Question: I've created a navigationBar in my view which is suppose to hold 2 buttons left and right. The problem is whatever i do it wont show the buttons/views. How am i suppose to do this? here is my code so far.

'''
override func viewDidLoad() {
super.viewDidLoad()
self.navigationController?.navigationBar.titleTextAttributes = [ NSFontAttributeName: UIFont(name: "Aerovias Brasil NF", size: 30)!, NSForegroundColorAttributeName: UIColor.whiteColor()]
navTitleView = UIView(frame: CGRectMake(0, 0, 100, 44))
titleLabel.text = "SHOPOP"
navTitleView?.addSubview(titleLabel)
self.navigationItem.titleView?.addSubview(navTitleView!)
navigationHeight = UIApplication.sharedApplication().statusBarFrame.height+self.navigationController!.navigationBar.bounds.height
searchBar = UISearchBar(frame: CGRectZero)
searchBarWrapper = UINavigationBar(frame: CGRectMake(0, 100, self.navigationController!.navigationBar.bounds.size.width, self.navigationHeight!))
var buttonSearchBar:UIBarButtonItem = UIBarButtonItem(customView: searchBar!)
var cancelButton:UIBarButtonItem = UIBarButtonItem(title: "Cancel", style: UIBarButtonItemStyle.Plain, target: nil, action: nil)
searchBarWrapper?.topItem?.leftBarButtonItem = buttonSearchBar
searchBarWrapper?.topItem?.rightBarButtonItem = cancelButton
self.navigationController?.view.addSubview(searchBarWrapper!)
}
@IBAction func showSearchBar(sender: UIBarButtonItem) {
searchBar?.becomeFirstResponder()
UIView.animateWithDuration(0.25, animations: {
// Optional chaining may return nil
self.searchBarWrapper!.center = CGPointMake(self.navigationController!.view.center.x, self.navigationHeight!/2)
// return
}, completion: {
finished in
println("Basket doors opened!")
})
}
override func didReceiveMemoryWarning() {
super.didReceiveMemoryWarning()
// Dispose of any resources that can be recreated.
}
@IBAction func hideSearchBar(sender: UIBarButtonItem) {
UIView.animateWithDuration(0.25, animations: {
// Optional chaining may return nil
self.searchBarWrapper!.center = CGPointMake(self.navigationController!.view.center.x, -self.navigationHeight!/2)
self.searchBar?.resignFirstResponder()
// return
}, completion: {
finished in
println("Basket doors opened!")
})
'''
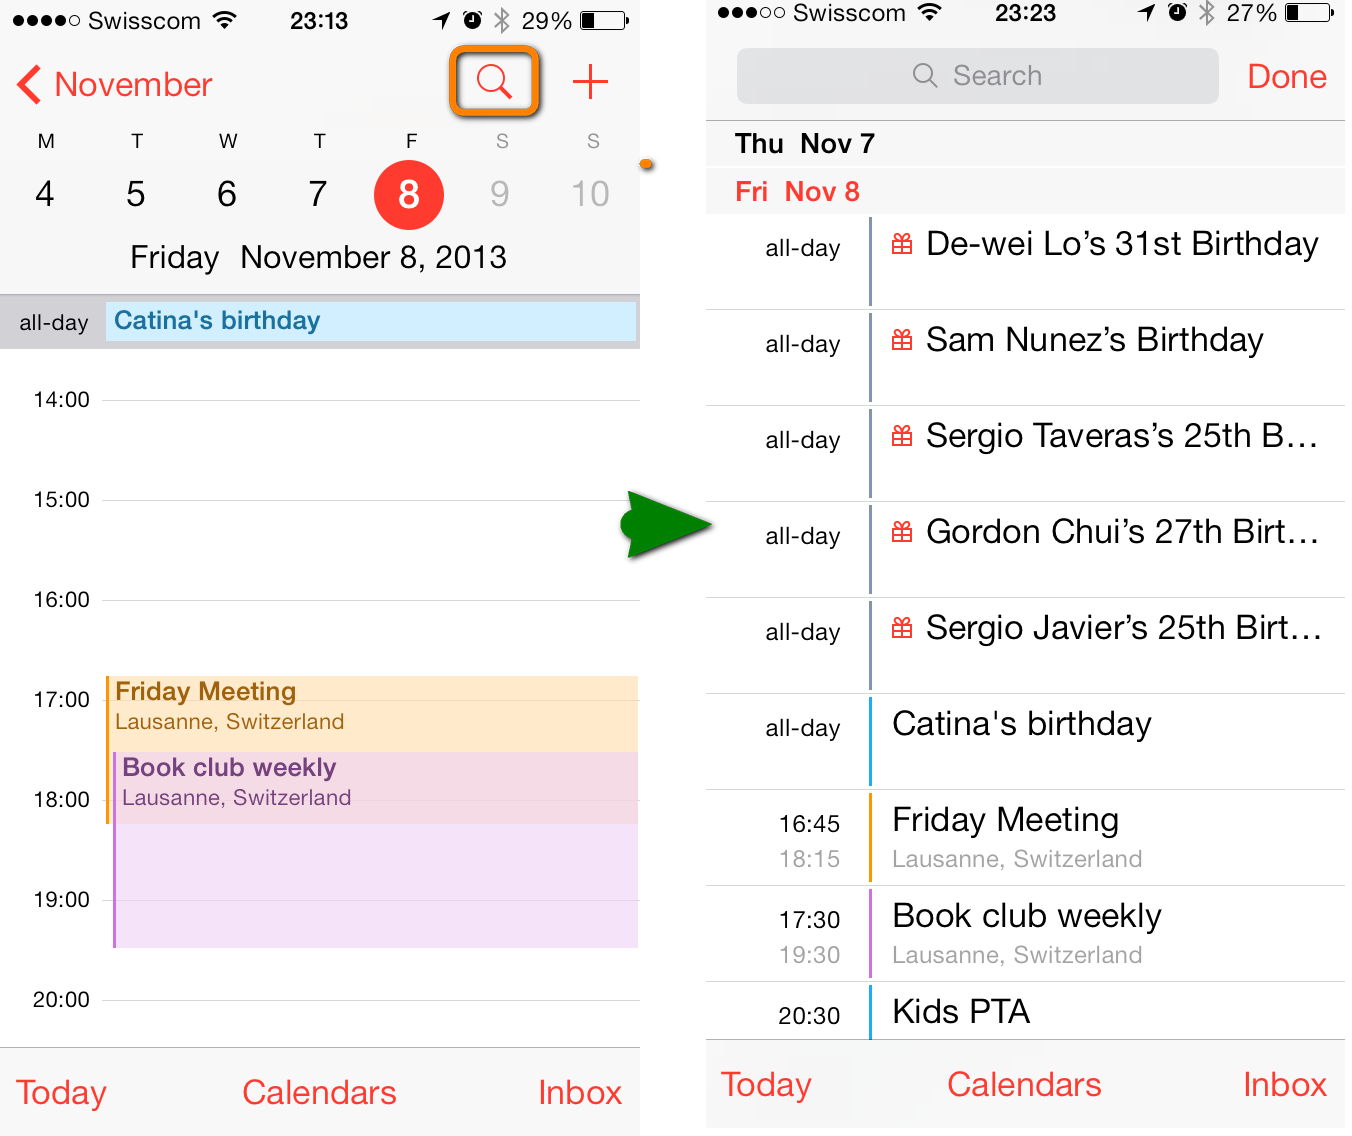
Answer: Based on the changes to your question you should look into the <URL>. A cursory glance at the documentation leads me to believe that after you configure it properly you can push it onto the view controller stack and it will behave like you want.
---
While I'm not sure about wrapping a UISearchBar inside of a UIBarButtonItem I can say with certainty that this is the wrong way to go about adding a UINavigationBar to a UINavigationController:
'''
self.navigationController?.view.addSubview(searchBarWrapper!)
'''
The right way to go about providing items for the navigation bar is to override UIViewController's 'navigationItem' property and return a customized 'UINavigationItem' instance. This way when you push and pop view controllers off of the UINavigationController's stack the navigation bar will be updated automatically.
This is an example from a UIViewController subclass in one of my projects.
'''
private var customNavigationItem = UINavigationItem(title:nil);
override var navigationItem:UINavigationItem
{
get
{
customNavigationItem.title = self.title;
customNavigationItem.leftBarButtonItem = UIBarButtonItem(barButtonSystemItem:.Cancel,
target:self, action:"dismissForm:");
customNavigationItem.rightBarButtonItem = UIBarButtonItem(barButtonSystemItem:.Save,
target:self, action:"saveForm:");
return customNavigationItem;
}
}
'''
Doing this will ensure that all of the "free" functionality that UINavigationController provides works as intended.